Interaction volume radius: 10 \u00c5
Interaction volume height: 10 \u00c5
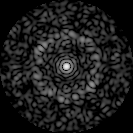
Disorder parameter: 0.7662